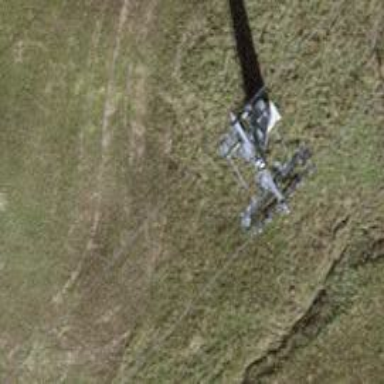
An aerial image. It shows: Pylon used for aerialway.